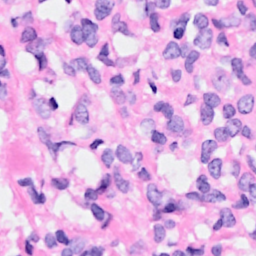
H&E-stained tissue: Breast